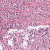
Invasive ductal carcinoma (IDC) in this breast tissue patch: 0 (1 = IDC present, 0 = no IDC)